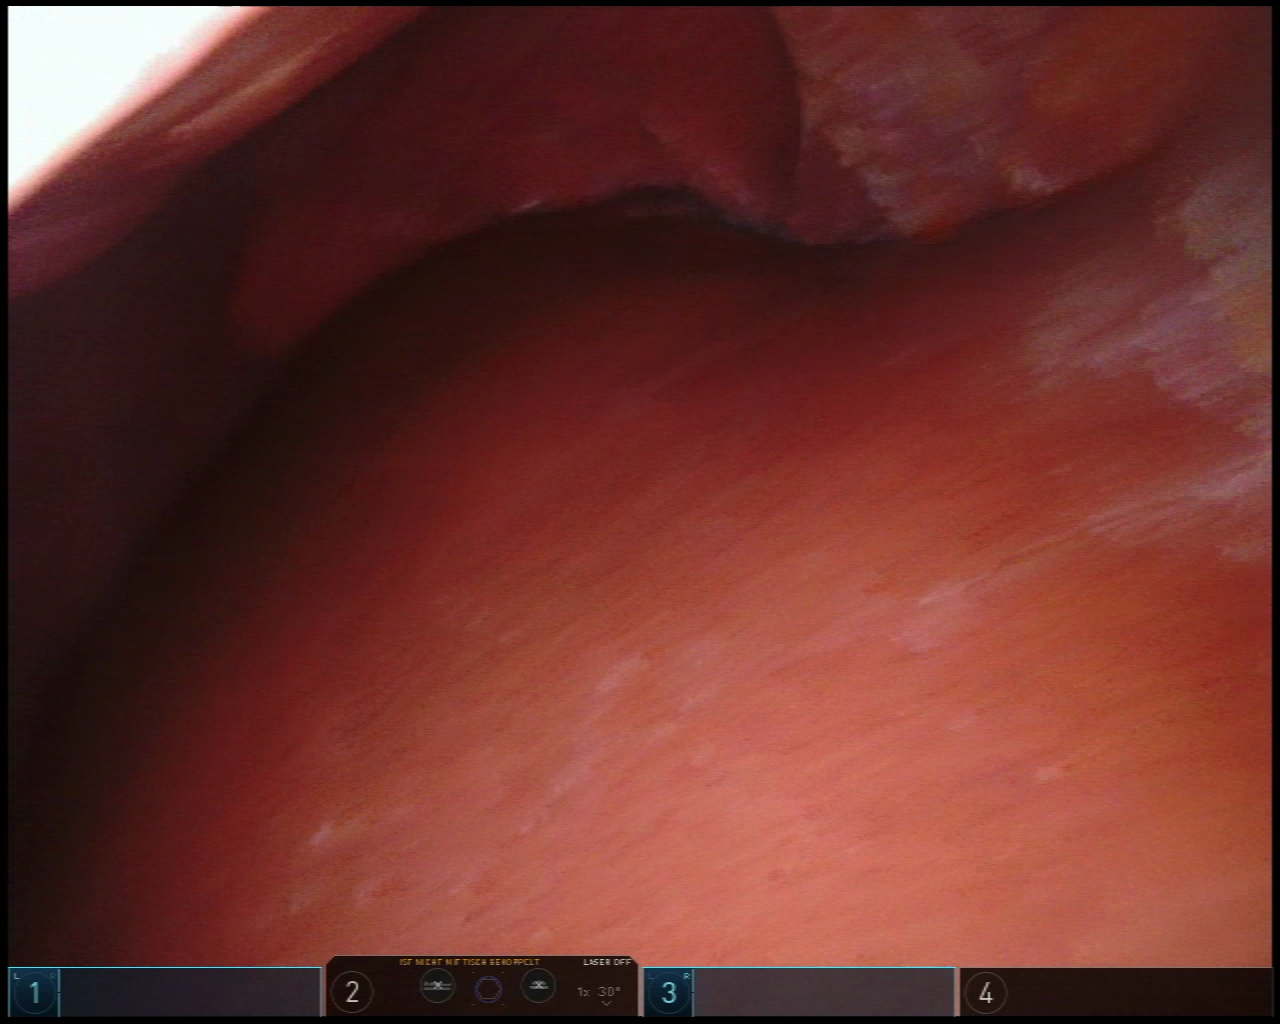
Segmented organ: liver
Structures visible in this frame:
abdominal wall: yes
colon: no
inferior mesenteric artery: no
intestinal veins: no
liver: yes
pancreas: no
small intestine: no
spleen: no
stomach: no
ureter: no
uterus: no
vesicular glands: no